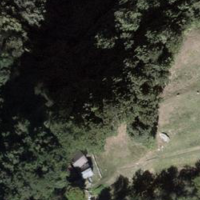
EUNIS habitat code: 41
Species observed at this site:
Tettigonia viridissima
Antaxius pedestris
Nemobius sylvestris